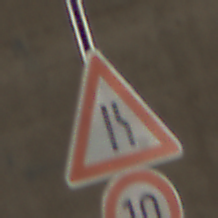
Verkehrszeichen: EinseitigVerengteFahrbahnRechts
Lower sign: Geschwindigkeit10
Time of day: Midday
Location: Roofed (Tunnel)
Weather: NotSpecified
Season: NotSpecified
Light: Natural